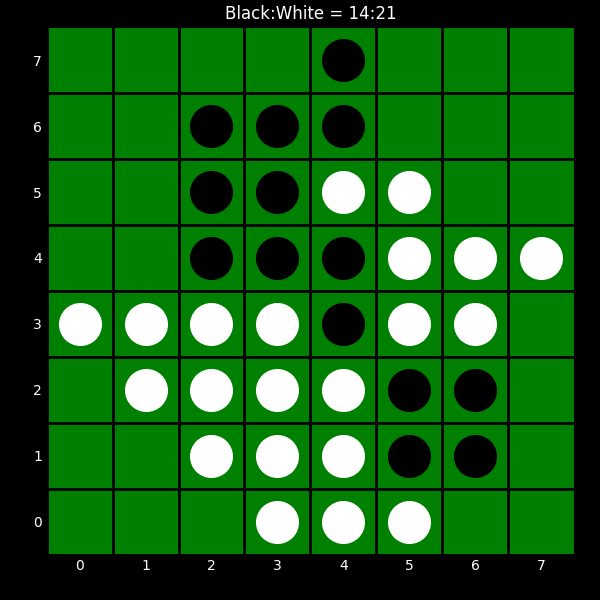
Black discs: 14
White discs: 21